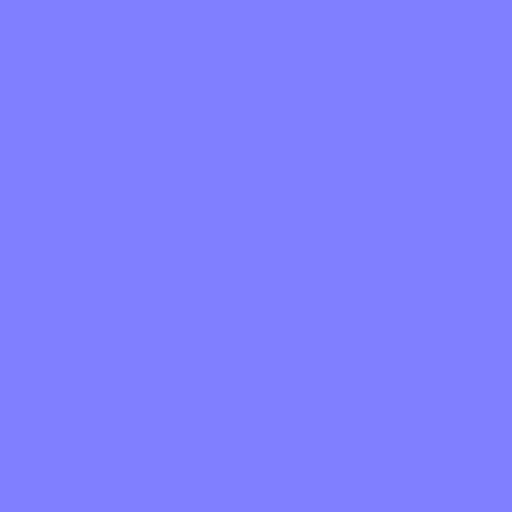
brown clean grey marble reflective shiny